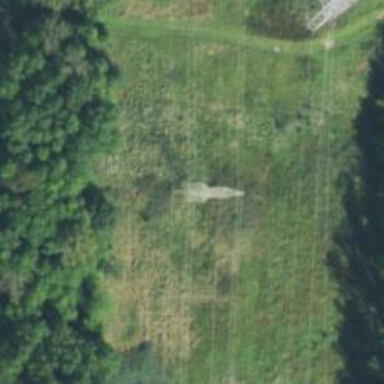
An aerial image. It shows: Lattice structure tower.